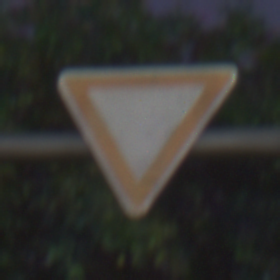
Verkehrszeichen: VorfahrtGewaehren
Umgebung: Outdoor, Suburban
Tageszeit: Night
Wetter: PartlyCloudy
Licht: Artificial
Jahreszeit: NotSpecified
Kontrast: HighContrast